Question: facing problem to manage session in servlet program. this is my servlet code.
'''
//'SessionUsingHttpSession .java
package suprio.servlets.examples;
import java.io.IOException;
import javax.servlet.RequestDispatcher;
import javax.servlet.ServletException;
import javax.servlet.http.HttpServlet;
import javax.servlet.http.HttpServletRequest;
import javax.servlet.http.HttpServletResponse;
import javax.servlet.http.HttpSession;
import org.apache.catalina.Session;
/**
* Servlet implementation class SessionUsingHttpSession
*/
public class SessionUsingHttpSession extends HttpServlet {
private static final long serialVersionUID = 1L;
/**
* @see HttpServlet#HttpServlet()
*/
public SessionUsingHttpSession() {
super();
// TODO Auto-generated constructor stub
}
/**
* @see HttpServlet#doGet(HttpServletRequest request, HttpServletResponse response)
*/
protected void doGet(HttpServletRequest request, HttpServletResponse response) throws ServletException, IOException {
// TODO Auto-generated method stub
response.setContentType("<html/text");
String name = request.getParameter("txtName4");
String pass = request.getParameter("txtPassword4");
if(pass.equals("12345"))
{
HttpSession session = request.getSession();
session.setAttribute("user", name);
//response.sendRedirect("SessionUsingHttpSessionRedirected");
RequestDispatcher rd = request.getRequestDispatcher("SessionUsingHttpSessionRedirected");
}
}
}
'''
and the following code is the redirected from SessionUsingHttpSession.java
'''
//SessionUsingHttpSessionRedirected.java
package suprio.servlets.examples;
import java.io.IOException;
import java.io.PrintWriter;
import javax.servlet.ServletException;
import javax.servlet.http.HttpServlet;
import javax.servlet.http.HttpServletRequest;
import javax.servlet.http.HttpServletResponse;
import javax.servlet.http.HttpSession;
/**
* Servlet implementation class SessionUsingHttpSessionRedirected
*/
public class SessionUsingHttpSessionRedirected extends HttpServlet {
private static final long serialVersionUID = 1L;
/**
* @see HttpServlet#HttpServlet()
*/
public SessionUsingHttpSessionRedirected() {
super();
// TODO Auto-generated constructor stub
}
/**
* @see HttpServlet#doGet(HttpServletRequest request, HttpServletResponse response)
*/
protected void doGet(HttpServletRequest request, HttpServletResponse response) throws ServletException, IOException {
// TODO Auto-generated method stub
response.setContentType("html/text");
PrintWriter out = response.getWriter();
HttpSession session = request.getSession();
String user = (String) request.getAttribute("user");
out.print("Hello"+user);
}
}
'''
and this is for view part
'''
// UsingHttpSession.html
<!DOCTYPE html PUBLIC "-//W3C//DTD HTML 4.01 Transitional//EN" "http://www.w3.org/TR/html4/loose.dtd">
<html>
<head>
<meta http-equiv="Content-Type" content="text/html; charset=ISO-8859-1">
<title>Insert title here</title>
</head>
<body>
<form method="get" action="SessionUsingHttpSession">
Enter Name:<input type="text" name="txtName4"/><br/>
Password: <input type="text" name="txtPassword4"/><br/>
<input type="Submit" value="Enter">
</form>
</body>
</html>
'''
while i am trying to run it through apache tomcat server my web browsers(mozila,chrome,IE) showing this message:

if i save and open it it is giving "hello null" as output. Now my question is that why its showing such message as i am just trying to forward this page to another.
Thank you in advance.
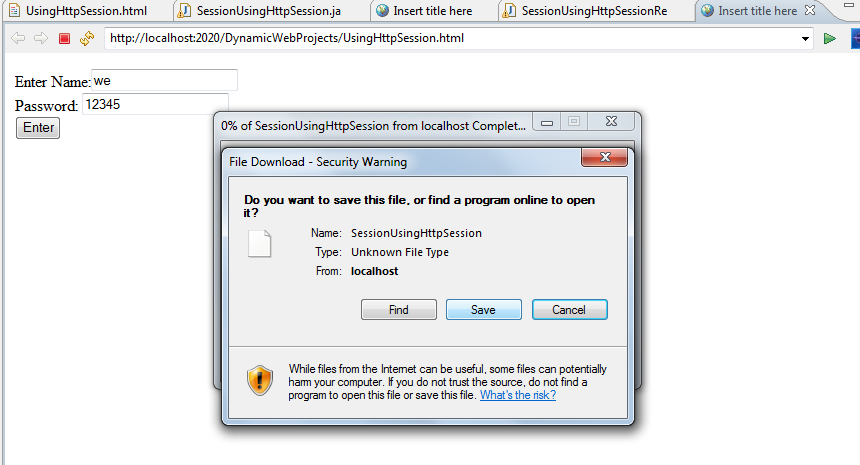
Answer: The content type is wrong in both servlets. It should be 'text/html'.
Moreover is you are using 'SessionUsingHttpSession' servlet just for redirection then there is no need for specifying the content type at all.